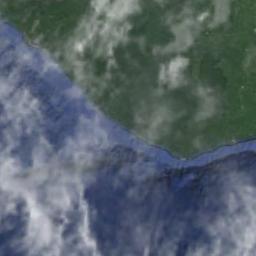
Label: cloud